Interaction volume radius: 5 \u00c5
Interaction volume height: 35 \u00c5
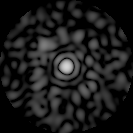
Disorder parameter: 0.8284